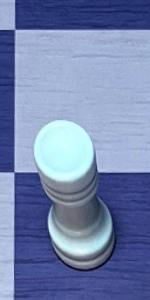
Label: Rook_White